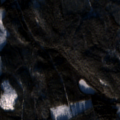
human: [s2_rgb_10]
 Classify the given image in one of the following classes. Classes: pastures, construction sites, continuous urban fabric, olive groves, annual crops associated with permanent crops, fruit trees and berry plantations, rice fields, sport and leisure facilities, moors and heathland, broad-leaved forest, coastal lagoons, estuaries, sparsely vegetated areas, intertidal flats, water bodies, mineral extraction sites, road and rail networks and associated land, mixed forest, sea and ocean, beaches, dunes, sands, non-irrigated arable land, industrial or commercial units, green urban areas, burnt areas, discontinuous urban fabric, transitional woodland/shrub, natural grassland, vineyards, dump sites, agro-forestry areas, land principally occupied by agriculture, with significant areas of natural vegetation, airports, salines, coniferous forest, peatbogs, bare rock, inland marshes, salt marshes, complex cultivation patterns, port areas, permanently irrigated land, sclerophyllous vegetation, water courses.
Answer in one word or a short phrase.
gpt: coniferous forest, transitional woodland/shrub